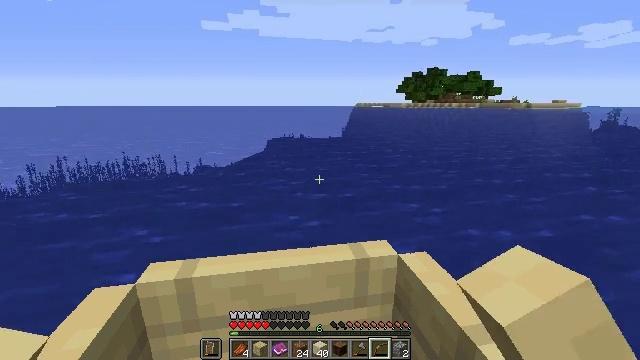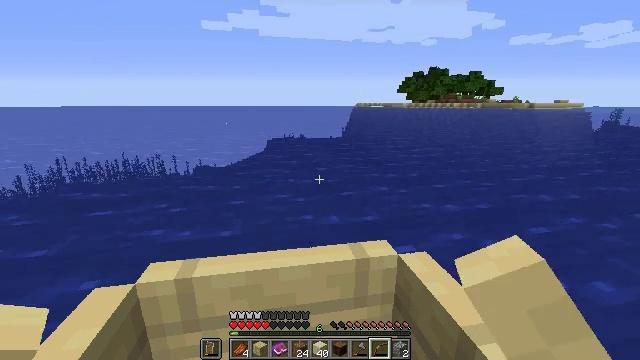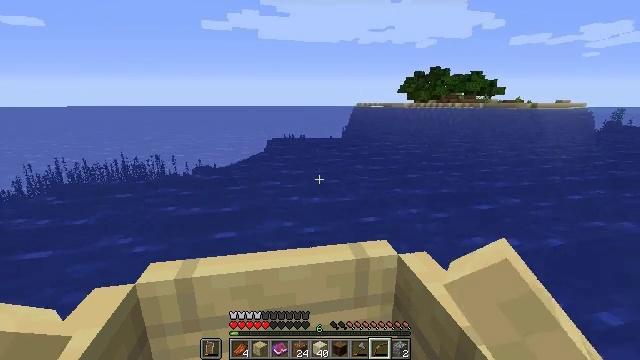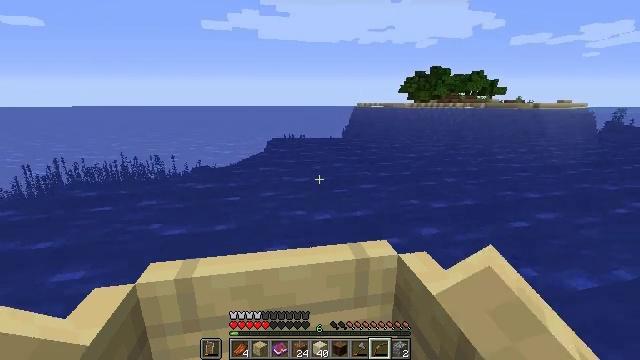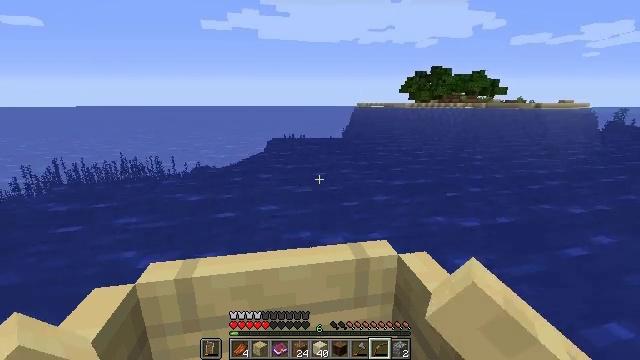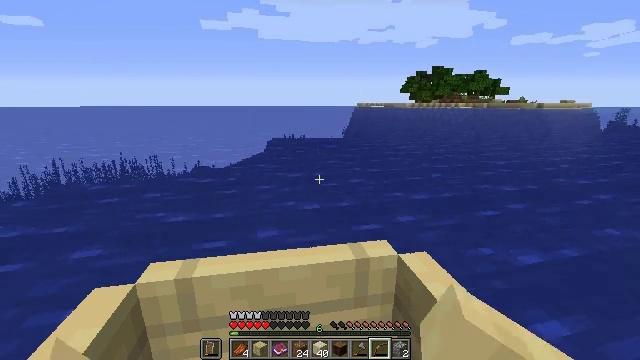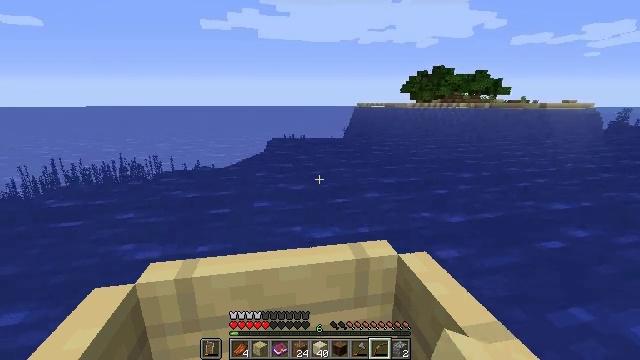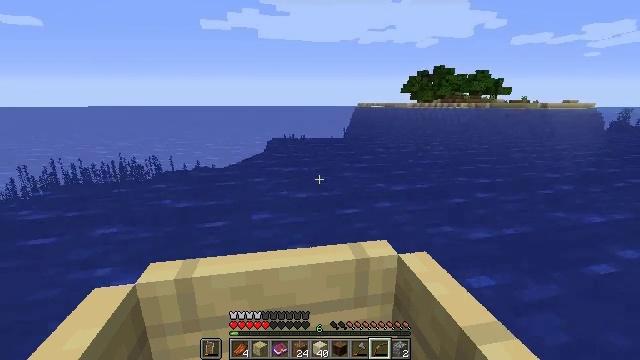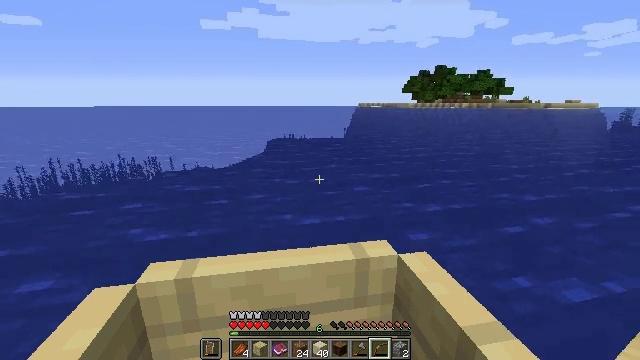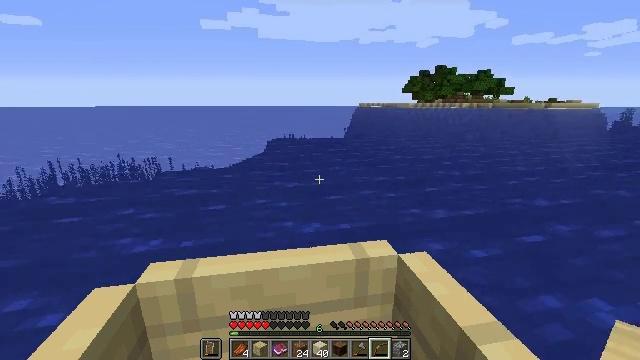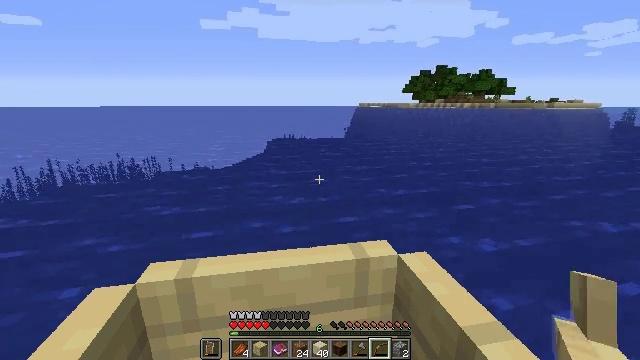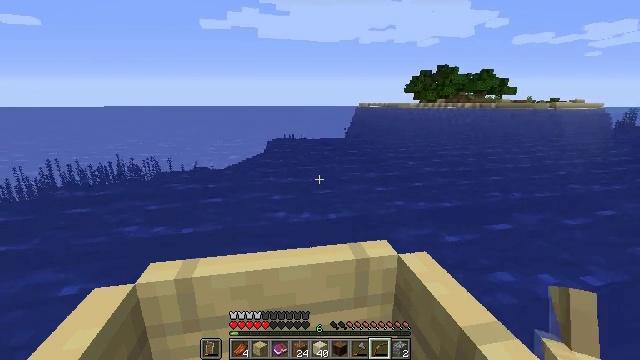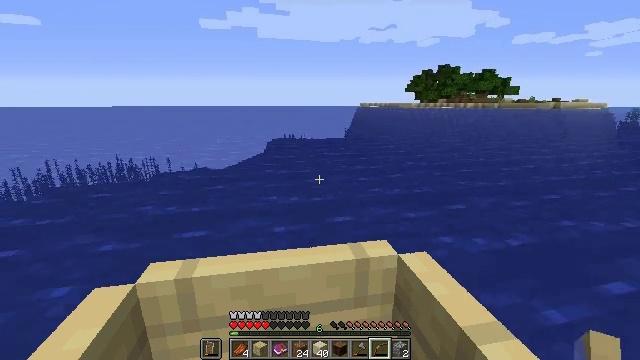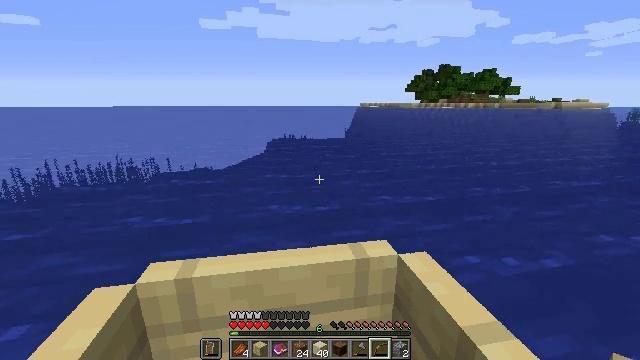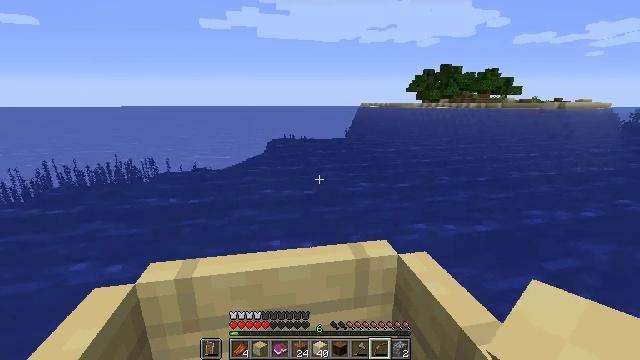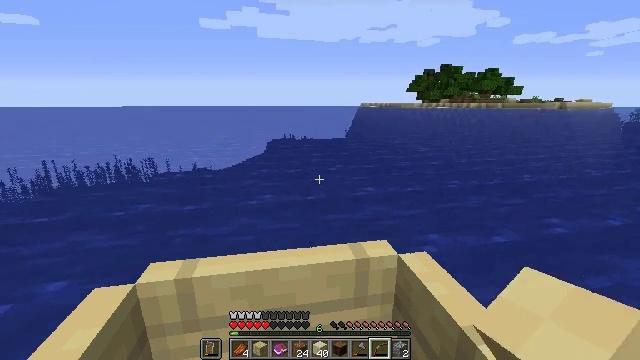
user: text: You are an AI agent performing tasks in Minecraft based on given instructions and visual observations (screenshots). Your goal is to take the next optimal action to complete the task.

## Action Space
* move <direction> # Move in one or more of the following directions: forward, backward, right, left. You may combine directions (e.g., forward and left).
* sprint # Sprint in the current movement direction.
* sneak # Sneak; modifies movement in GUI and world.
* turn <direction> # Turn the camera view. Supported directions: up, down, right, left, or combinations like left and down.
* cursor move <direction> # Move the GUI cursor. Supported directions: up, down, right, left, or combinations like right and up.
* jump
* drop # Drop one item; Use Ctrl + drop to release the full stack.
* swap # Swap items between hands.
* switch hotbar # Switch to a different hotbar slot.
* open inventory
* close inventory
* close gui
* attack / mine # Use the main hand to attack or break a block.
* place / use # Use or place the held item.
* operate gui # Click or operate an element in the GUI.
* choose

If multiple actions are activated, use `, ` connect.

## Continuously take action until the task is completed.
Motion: motion action
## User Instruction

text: Mine packed ice from icy biomes.
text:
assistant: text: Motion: move forward
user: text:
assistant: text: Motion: move forward
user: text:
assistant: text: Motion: move forward
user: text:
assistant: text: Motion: move forward
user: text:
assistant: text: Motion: move forward
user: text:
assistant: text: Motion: move forward
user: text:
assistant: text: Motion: move forward
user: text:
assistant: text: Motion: move forward
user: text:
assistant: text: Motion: move forward
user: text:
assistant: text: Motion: move forward
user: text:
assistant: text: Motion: move forward
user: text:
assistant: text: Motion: move forward
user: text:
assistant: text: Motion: move forward
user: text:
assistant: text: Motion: move forward
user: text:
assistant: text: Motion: move forward
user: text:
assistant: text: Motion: move forward
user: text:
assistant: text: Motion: move forward
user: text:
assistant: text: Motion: move forward
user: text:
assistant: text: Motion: move forward
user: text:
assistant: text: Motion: move forward
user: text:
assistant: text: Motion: move forward
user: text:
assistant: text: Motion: move forward
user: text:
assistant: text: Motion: move forward
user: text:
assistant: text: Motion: move forward
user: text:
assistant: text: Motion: move forward
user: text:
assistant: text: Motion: move forward
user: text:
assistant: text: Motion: move forward
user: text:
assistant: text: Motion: move forward
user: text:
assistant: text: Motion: move forward
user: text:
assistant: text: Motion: move forward